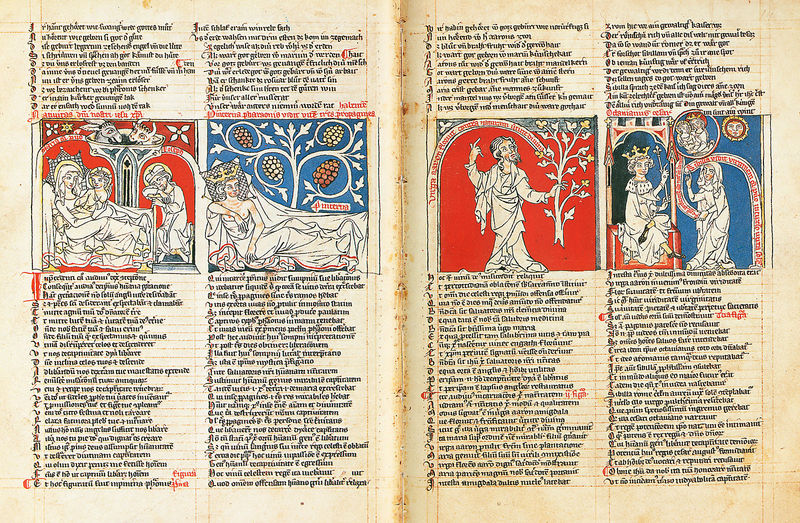
Titel: Codex Cremifanensis 243
Schlagwörter: baum, blau, rot, bibel, hände, mutter, pflanzen, krone, esel, frucht, früchte, ranken, trauben, schrift, könig, wein, bett, buch, illustration, pergament, heiligenschein, jesus, mittelalter, maria, stier, handschrift, mutte, ochs, zeichnungen, jesuskind, buchmalerei, illustrationen, codex, schriftbänder, manuskript, handschr, buchmalereirot blau